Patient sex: M
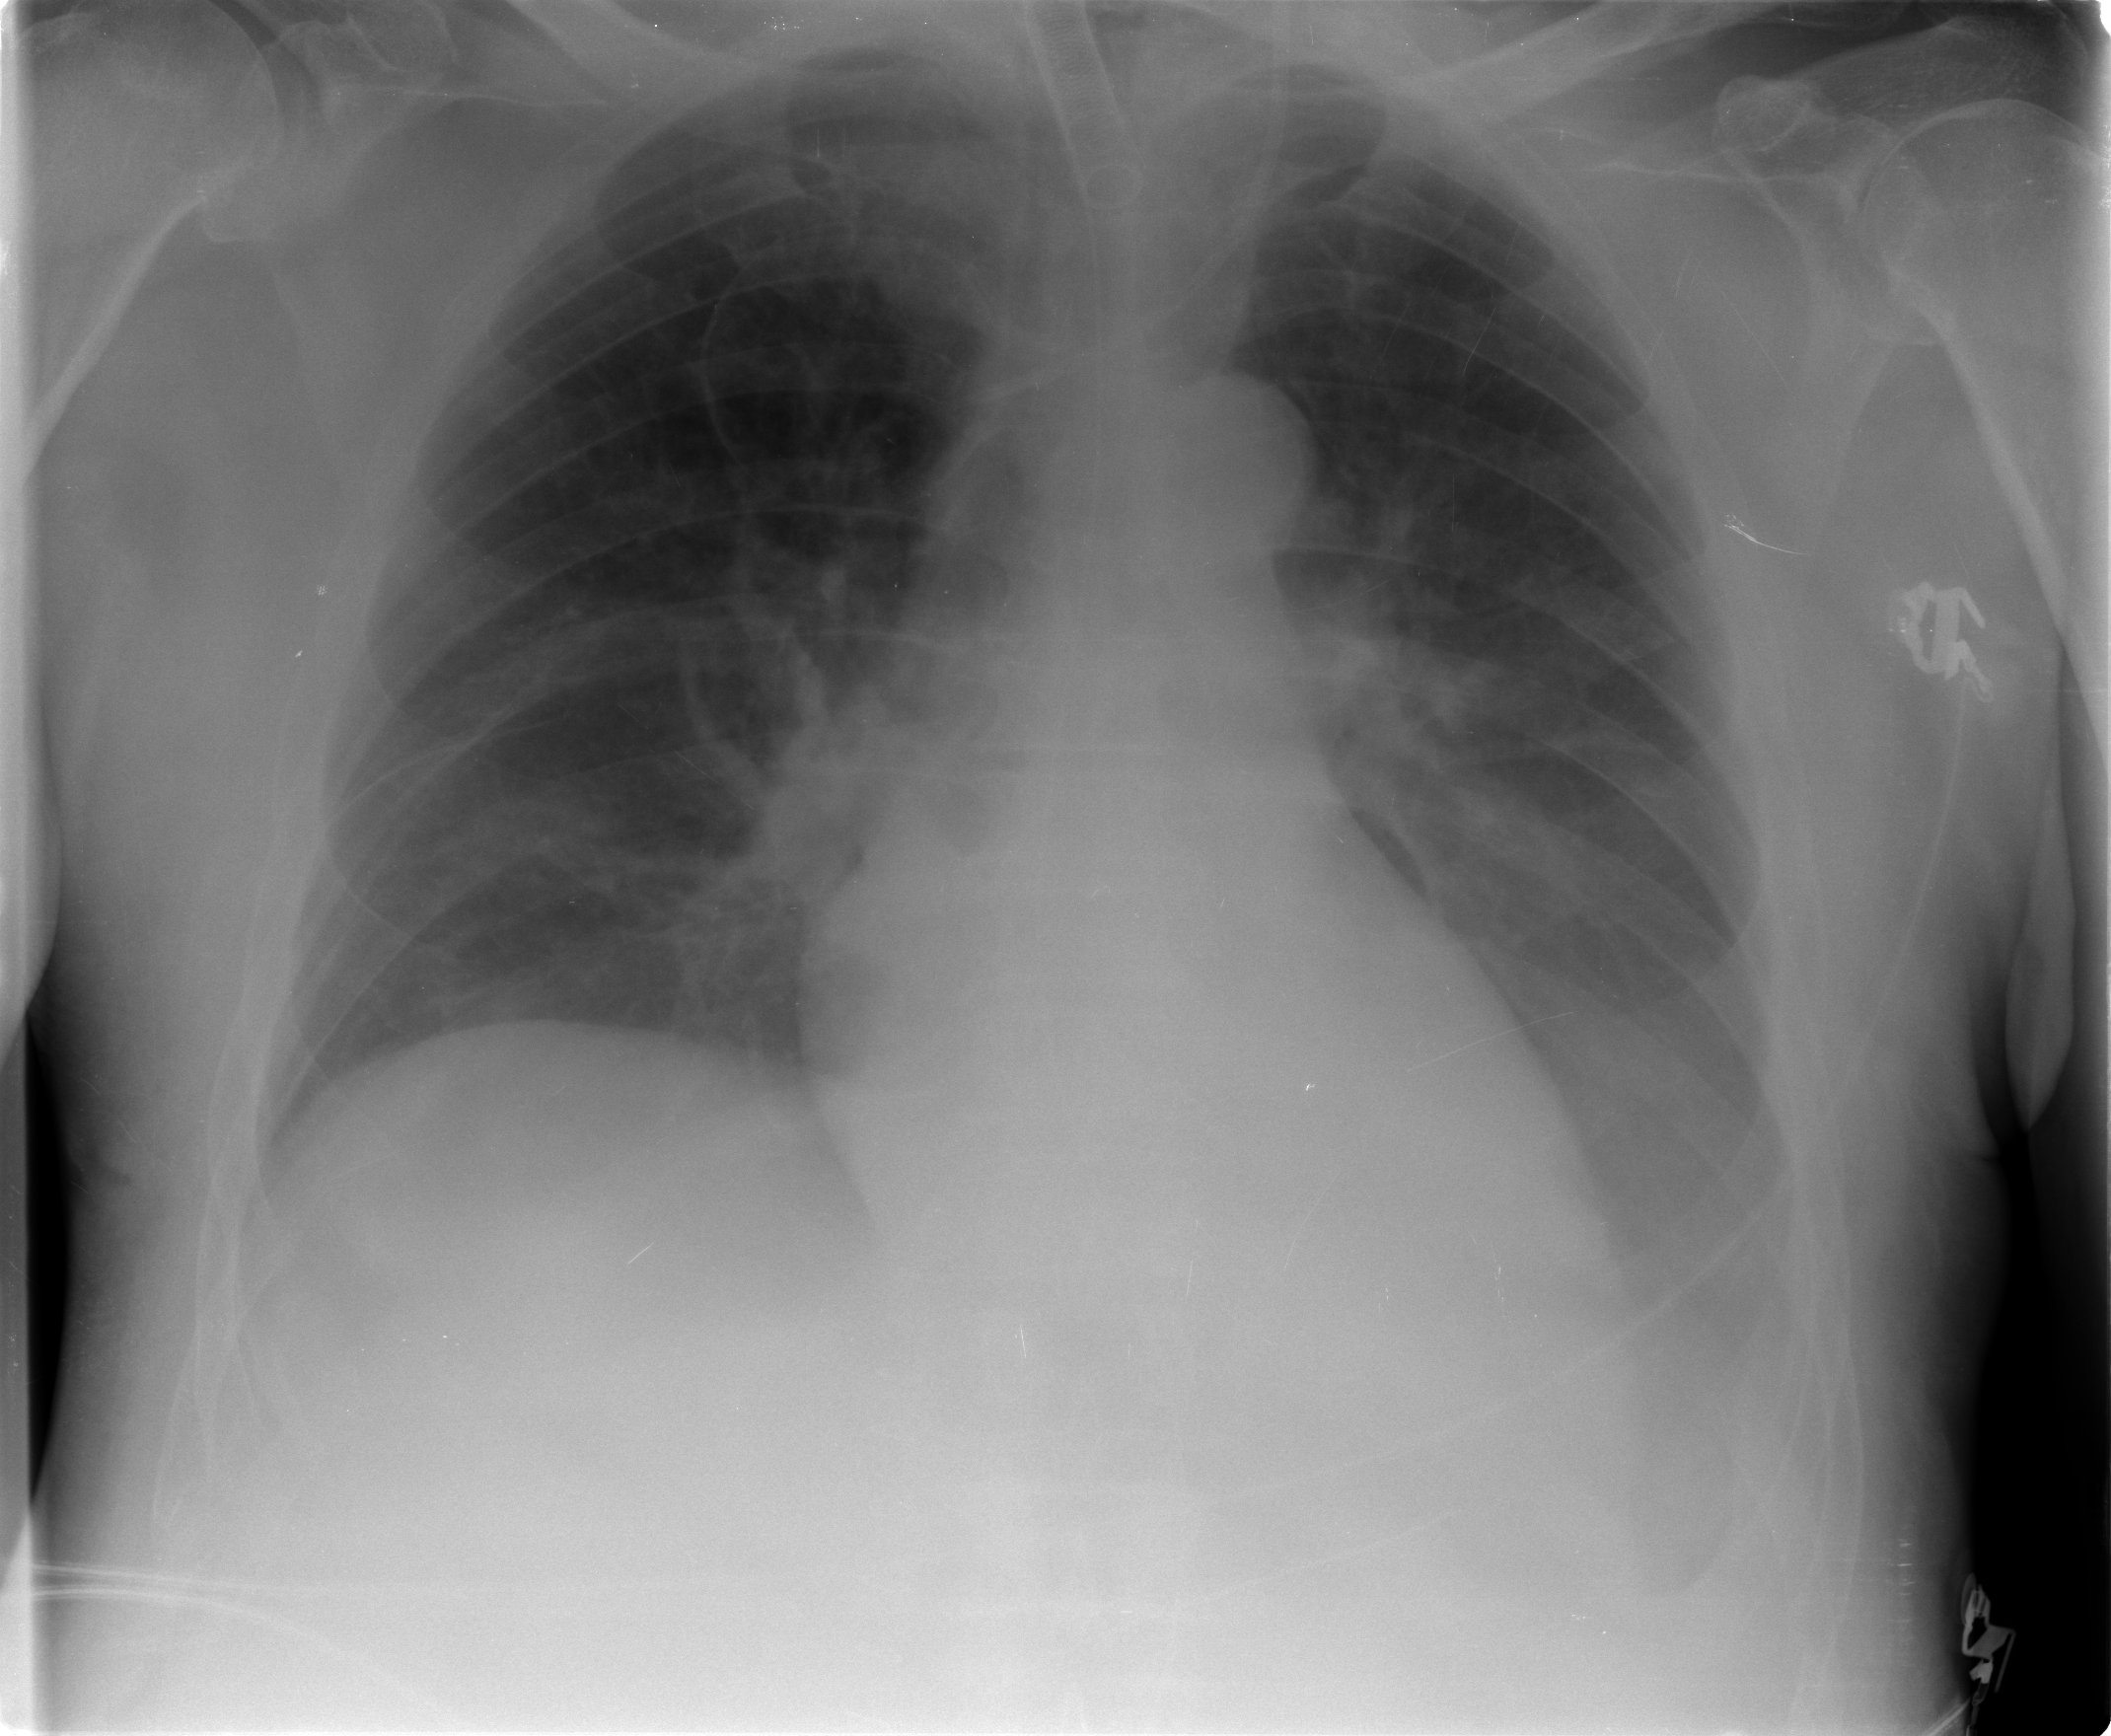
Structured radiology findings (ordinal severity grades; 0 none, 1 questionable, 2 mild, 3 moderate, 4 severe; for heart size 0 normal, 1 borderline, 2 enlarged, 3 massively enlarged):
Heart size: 0
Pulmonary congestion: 1
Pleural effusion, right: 1
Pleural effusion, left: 2
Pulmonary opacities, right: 0
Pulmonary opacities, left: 0
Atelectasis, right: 1
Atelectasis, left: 2